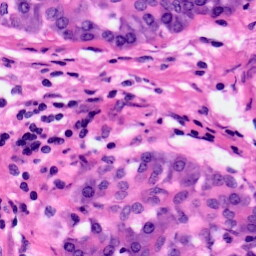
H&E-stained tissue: Pancreatic